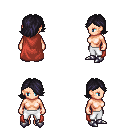
a pixel art fantasy rpg character, female body template, human, light skin, maroon cape, white pants, raven swoop hairstyle, metal boots, four views (front, back, left, right), 2x2 character sprite sheet, small pixel art, hard edges, no anti-aliasing